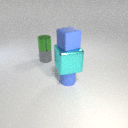
small blue rubber cube above small blue rubber cylinder